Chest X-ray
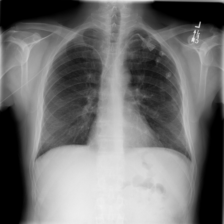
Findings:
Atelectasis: negative
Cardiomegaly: negative
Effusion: negative
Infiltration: negative
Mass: negative
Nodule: negative
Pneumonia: negative
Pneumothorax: negative
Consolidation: negative
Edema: negative
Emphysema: negative
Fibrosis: negative
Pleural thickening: negative
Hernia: negative